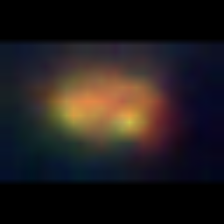
Taxon: NanoPlankton
Group: Other